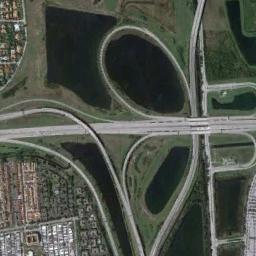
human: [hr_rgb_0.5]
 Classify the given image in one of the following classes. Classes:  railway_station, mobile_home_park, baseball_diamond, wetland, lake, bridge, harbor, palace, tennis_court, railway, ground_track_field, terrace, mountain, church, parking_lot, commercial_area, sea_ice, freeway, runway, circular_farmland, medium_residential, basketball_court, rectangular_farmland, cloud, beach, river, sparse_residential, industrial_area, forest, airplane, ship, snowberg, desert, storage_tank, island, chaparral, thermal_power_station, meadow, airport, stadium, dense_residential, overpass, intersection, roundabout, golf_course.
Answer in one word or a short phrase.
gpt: overpass